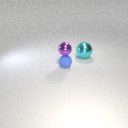
small purple metal sphere above small blue rubber sphere